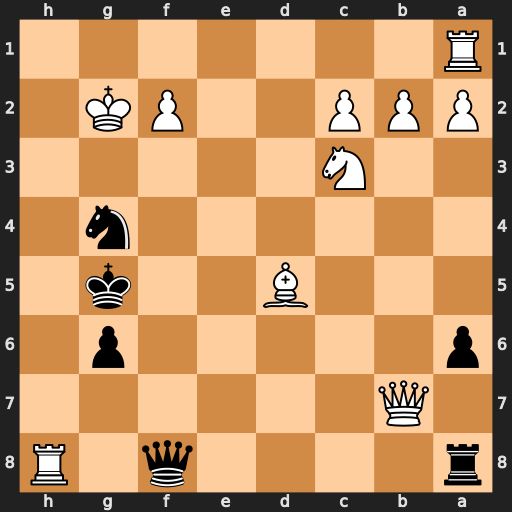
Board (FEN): r4q1R/1Q6/p5p1/3B2k1/6n1/2N5/PPP2PK1/R7
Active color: b
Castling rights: -
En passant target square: -
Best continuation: Qxf2+ Kh1 Rxh8+ Qh7 Rxh7#